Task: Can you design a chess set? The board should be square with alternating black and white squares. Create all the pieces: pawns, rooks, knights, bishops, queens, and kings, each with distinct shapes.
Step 3705:
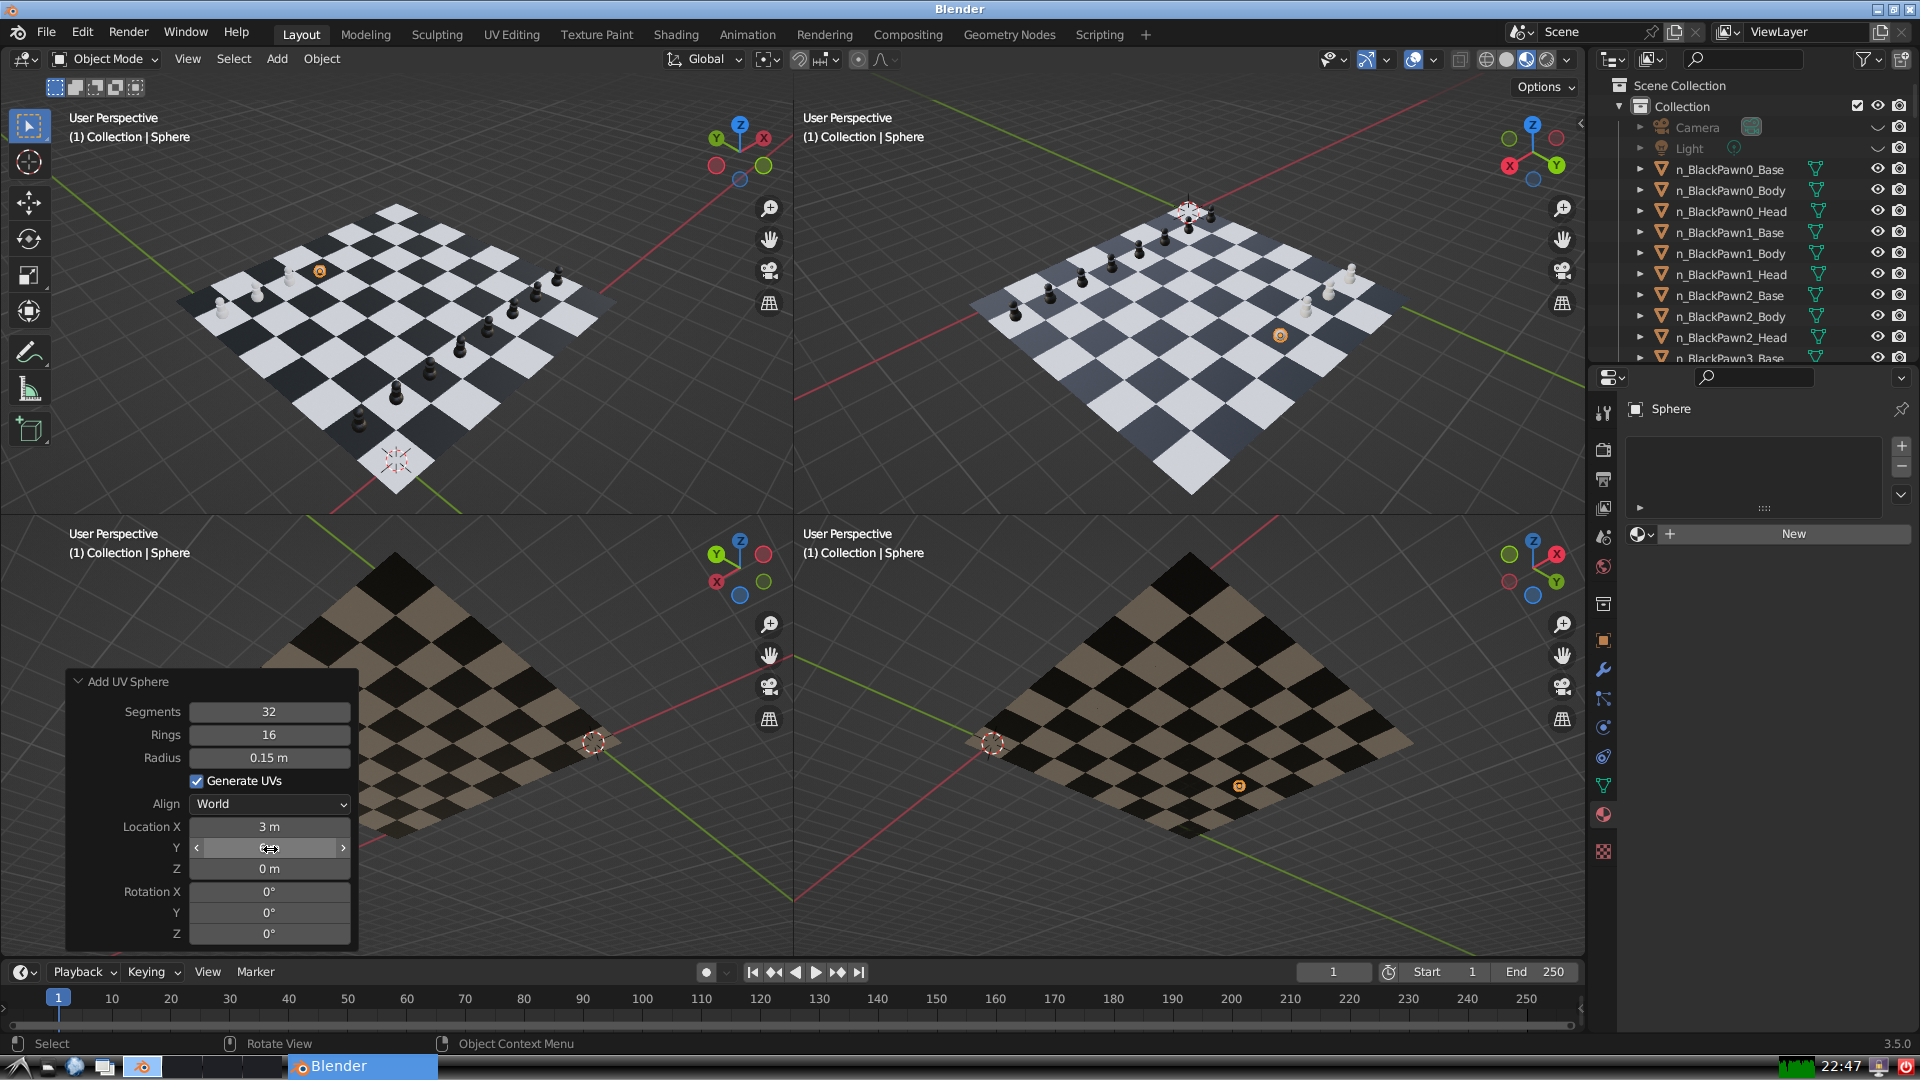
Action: {"mouse_move": [270, 867]}